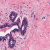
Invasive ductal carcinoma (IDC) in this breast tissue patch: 0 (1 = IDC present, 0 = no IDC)